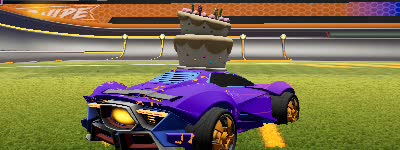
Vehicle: werewolf